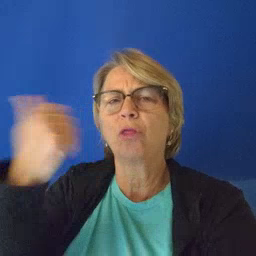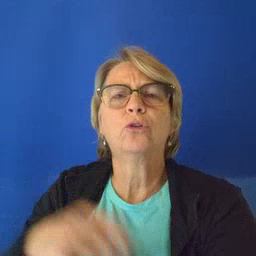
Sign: another